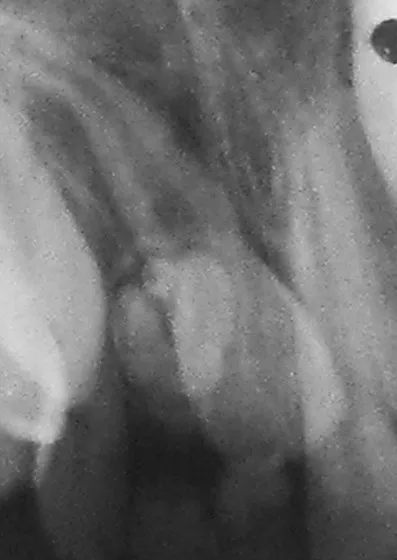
Periapical radiograph showing a single lesion of compound odontoma.
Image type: radiology (x_ray)